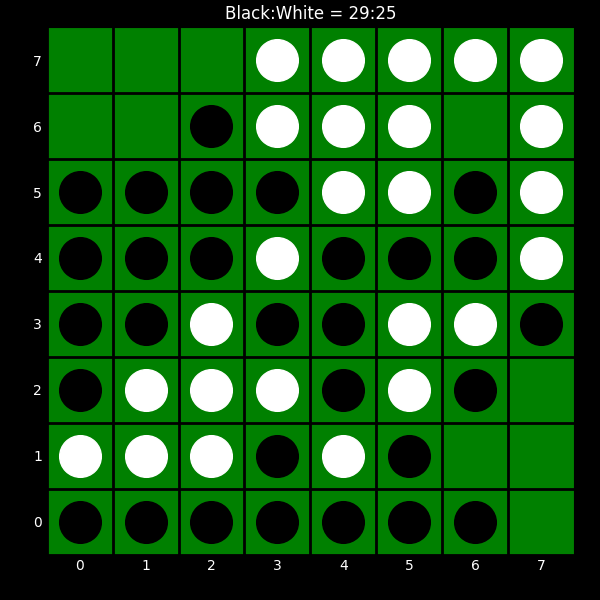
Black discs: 29
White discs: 25